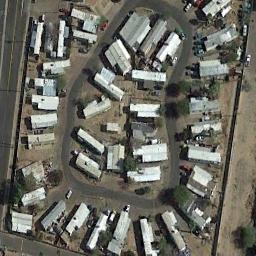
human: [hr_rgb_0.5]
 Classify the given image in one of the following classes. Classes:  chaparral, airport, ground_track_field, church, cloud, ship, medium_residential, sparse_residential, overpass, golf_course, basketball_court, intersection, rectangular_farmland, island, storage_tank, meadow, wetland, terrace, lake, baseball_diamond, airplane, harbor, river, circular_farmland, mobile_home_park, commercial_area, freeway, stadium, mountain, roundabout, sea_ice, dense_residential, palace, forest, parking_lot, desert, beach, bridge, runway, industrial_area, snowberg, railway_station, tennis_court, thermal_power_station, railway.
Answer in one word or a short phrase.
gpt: mobile_home_park